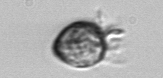
Label: Ciliophora